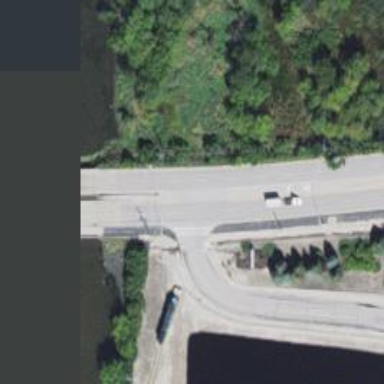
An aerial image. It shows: Secondary road crossing bridge.